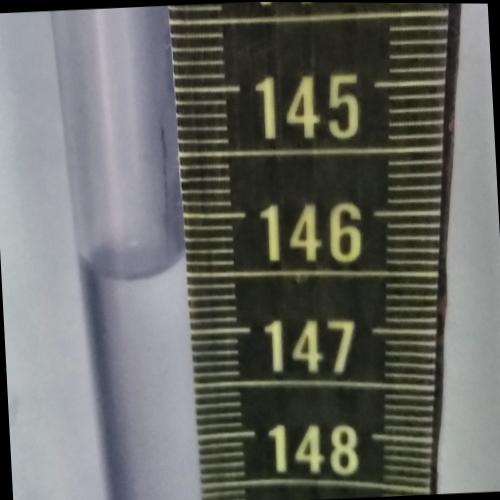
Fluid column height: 146.4 cm